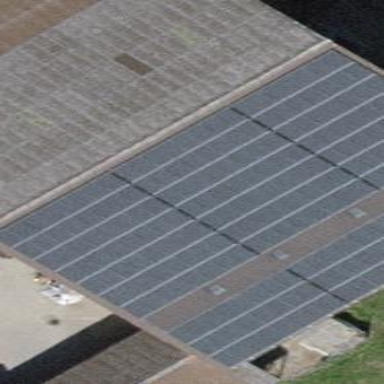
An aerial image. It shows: Solar photovoltaic panel generator producing electricity in small installation.